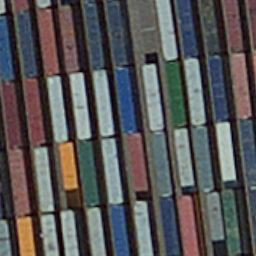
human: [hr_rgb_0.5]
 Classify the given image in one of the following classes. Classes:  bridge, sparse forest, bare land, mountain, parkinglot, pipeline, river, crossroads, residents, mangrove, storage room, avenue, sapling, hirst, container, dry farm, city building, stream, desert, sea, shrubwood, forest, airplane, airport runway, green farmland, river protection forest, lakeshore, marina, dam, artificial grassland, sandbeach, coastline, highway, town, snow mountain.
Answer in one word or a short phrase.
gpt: container